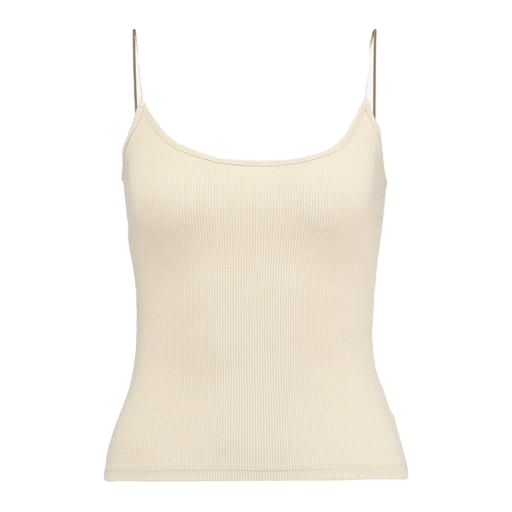
beige tank, beige tank top, beige joan cami, white background